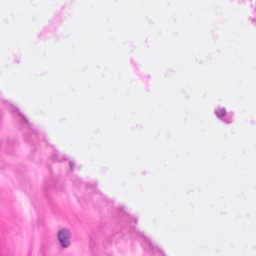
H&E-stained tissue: Breast